Question:
I used this in onCreate Methods when I click ok on dialog the time starts:
'''
private static final int Ready_Dialog=1;
private static final int CORRECT_DIALOG = 2;
private static final int INCORRECT_DIALOG = 3;
private static double startTime = System.currentTimeMillis();
private static double endTime = System.currentTimeMillis();
showDialog(Ready_Dialog);
public void onClick(View arg0) {
EditText et=(EditText)findViewById(R.id.editText);
String input=et.getText().toString();
TextView tv=(TextView)findViewById(R.id.textView1);
String except=tv.getText().toString();
if(input.equals(except))
{
removeDialog(CORRECT_DIALOG);
endTime=System.currentTimeMillis();
showDialog(CORRECT_DIALOG);
}
else
{
removeDialog(INCORRECT_DIALOG);
showDialog(INCORRECT_DIALOG);
}
}
});
'''
protected Dialog onCreateDialog(int id){
double time;
'''
String Message = null;
if (id == Ready_Dialog){
AlertDialog.Builder builder = new AlertDialog.Builder(this);
// this is the message to display
builder.setMessage(R.string.ready);
// this is the button to display
builder.setPositiveButton(R.string.yes,new DialogInterface.OnClickListener(){
@Override
public void onClick(DialogInterface dialog, int id){
// this will hide the dialog
startTime=System.currentTimeMillis();
dialog.cancel();
}
});
return builder.create();
}
if(id==INCORRECT_DIALOG)
Message="You get it wrong !Click Yes to play again ";
else
if(id==CORRECT_DIALOG)
{
time=((endTime-startTime/100)/10);
BigDecimal db = new BigDecimal(time).setScale(2, BigDecimal.ROUND_HALF_UP);
Message="That's right ! That took you"+time+" seconds! Click Yes to play again.";
}
AlertDialog.Builder builder=new AlertDialog.Builder(this);
AlertDialog.Builder builder1=new AlertDialog.Builder(this);
builder.setMessage(Message);
builder1.setPositiveButton(R.string.no, new DialogInterface.OnClickListener(){
@Override
public void onClick(DialogInterface arg0, int arg1){
// close App
finish();
}
});
'''
but the dialog displayed as second looks to the Pic in question
like when you touch "Submit" Button , the Toast message will say " That's Right ! , It took you 3.2 Second" As Example .
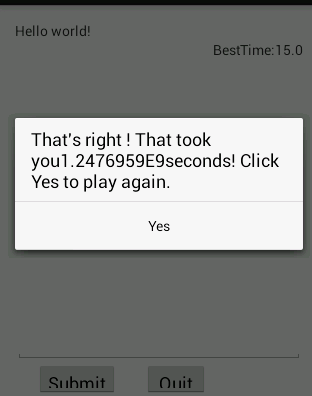
Answer: What you want to do is set your precision. Below I told it to found up half way and display only two decimal points. If you want more then change the 2 to something else.
'''
double time =((endTime-startTime/100)/10);
BigDecimal db = new BigDecimal(time).setScale(2, BigDecimal.ROUND_HALF_UP);
'''
You may want to see the <URL> to see all the other fun things you can do with 'BigDecimal'.